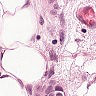
Metastatic tissue present: yes